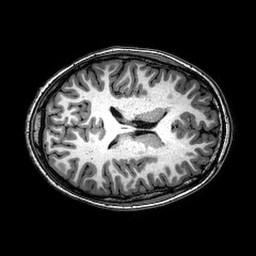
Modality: T1w
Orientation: axial
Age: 20
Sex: female
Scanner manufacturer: philips
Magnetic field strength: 3 T
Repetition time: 0.008216 s
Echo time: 0.00376 s